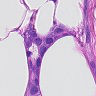
Metastatic tissue present: yes